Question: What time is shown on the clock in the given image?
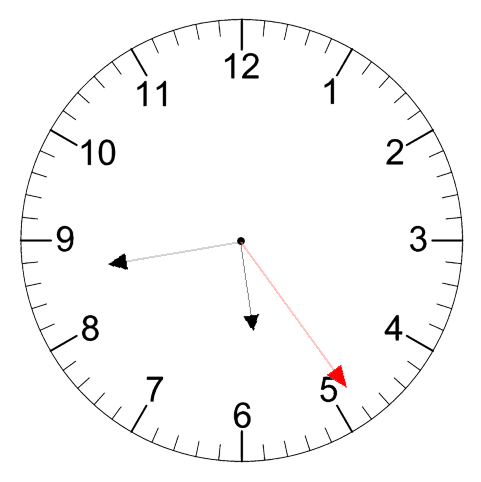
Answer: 05:43:24